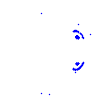
Particle: kaon